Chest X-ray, PA view. Patient: 51 years old, sex F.
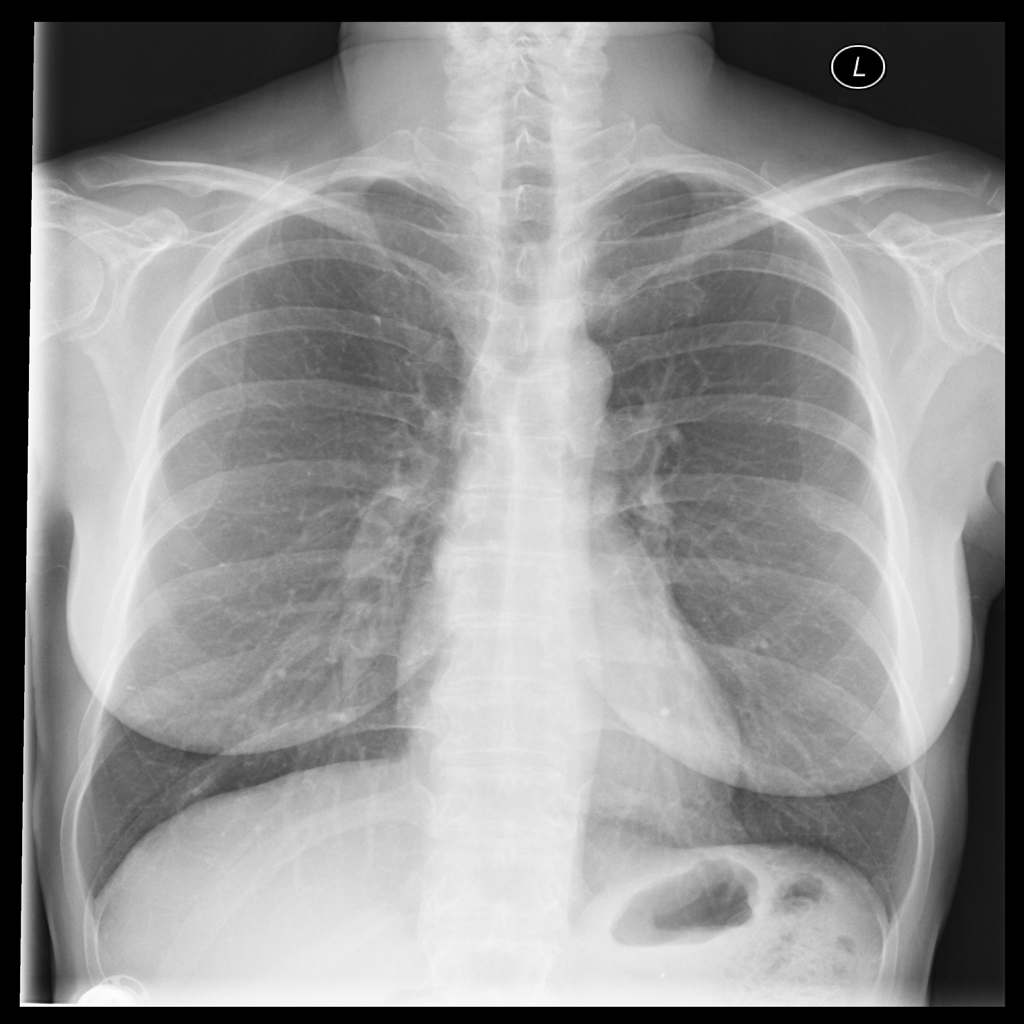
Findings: No Finding